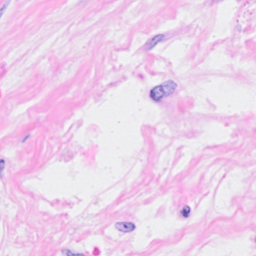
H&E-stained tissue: Breast